Fundus camera: zeiss
Shooting center: fovea
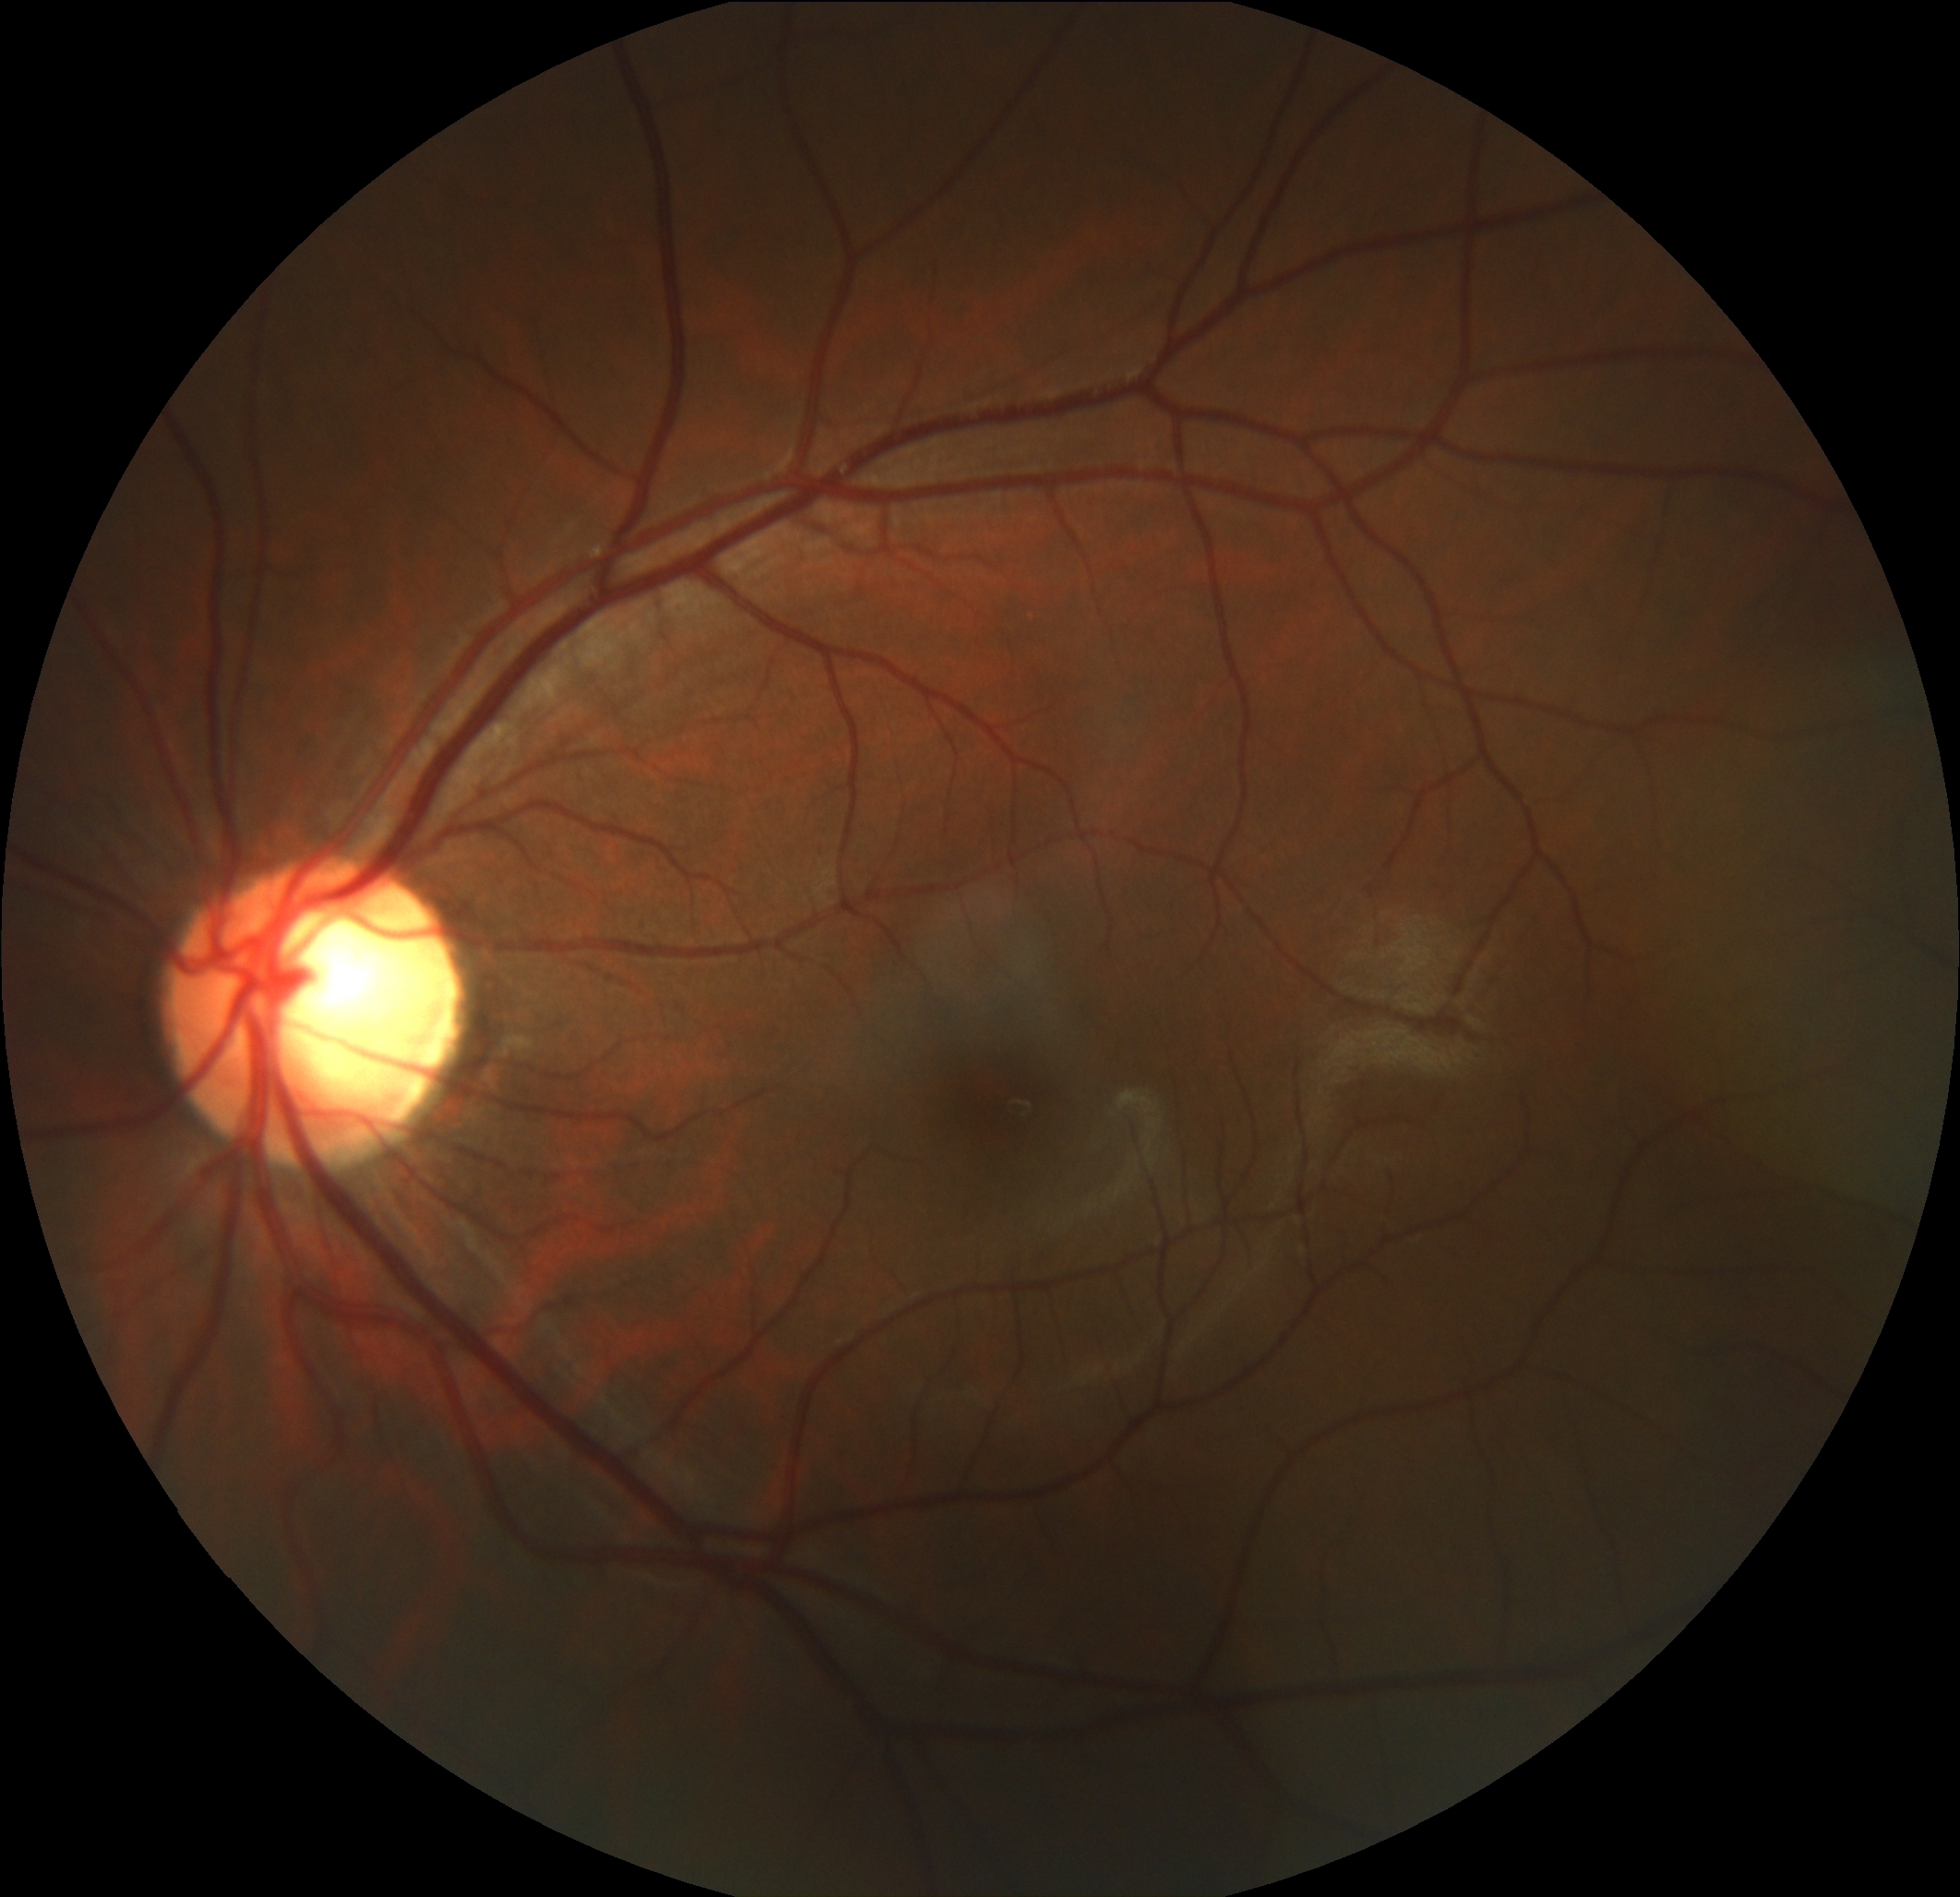
Pathologic myopia: no
Patchy retinal atrophy: absent
Retinal detachment: absent